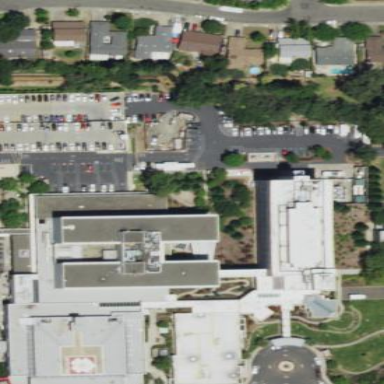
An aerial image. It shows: Hospital building.